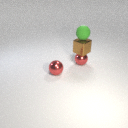
small green rubber sphere above small brown metal cube